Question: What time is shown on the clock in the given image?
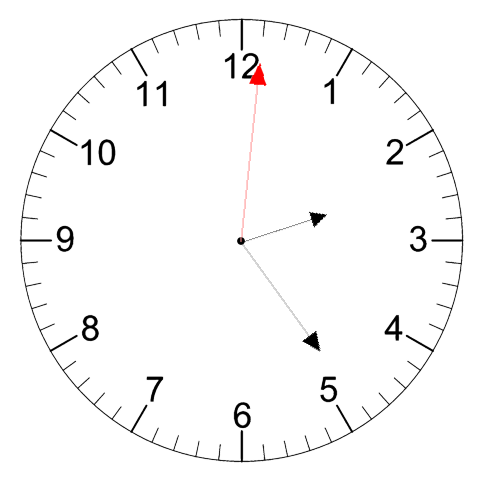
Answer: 02:24:01